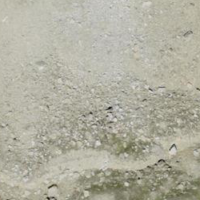
EUNIS habitat code: 48
Species observed at this site:
Salix herbacea